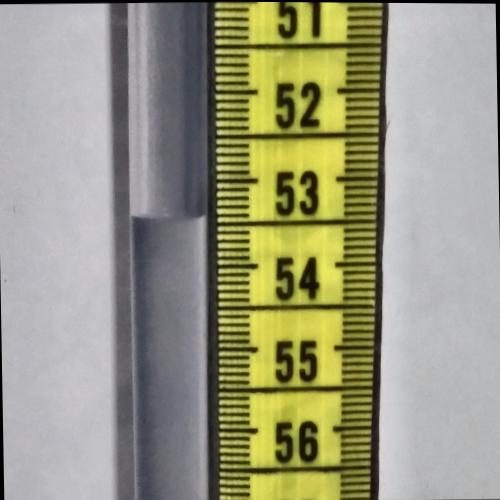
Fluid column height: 53.4 cm